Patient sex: M
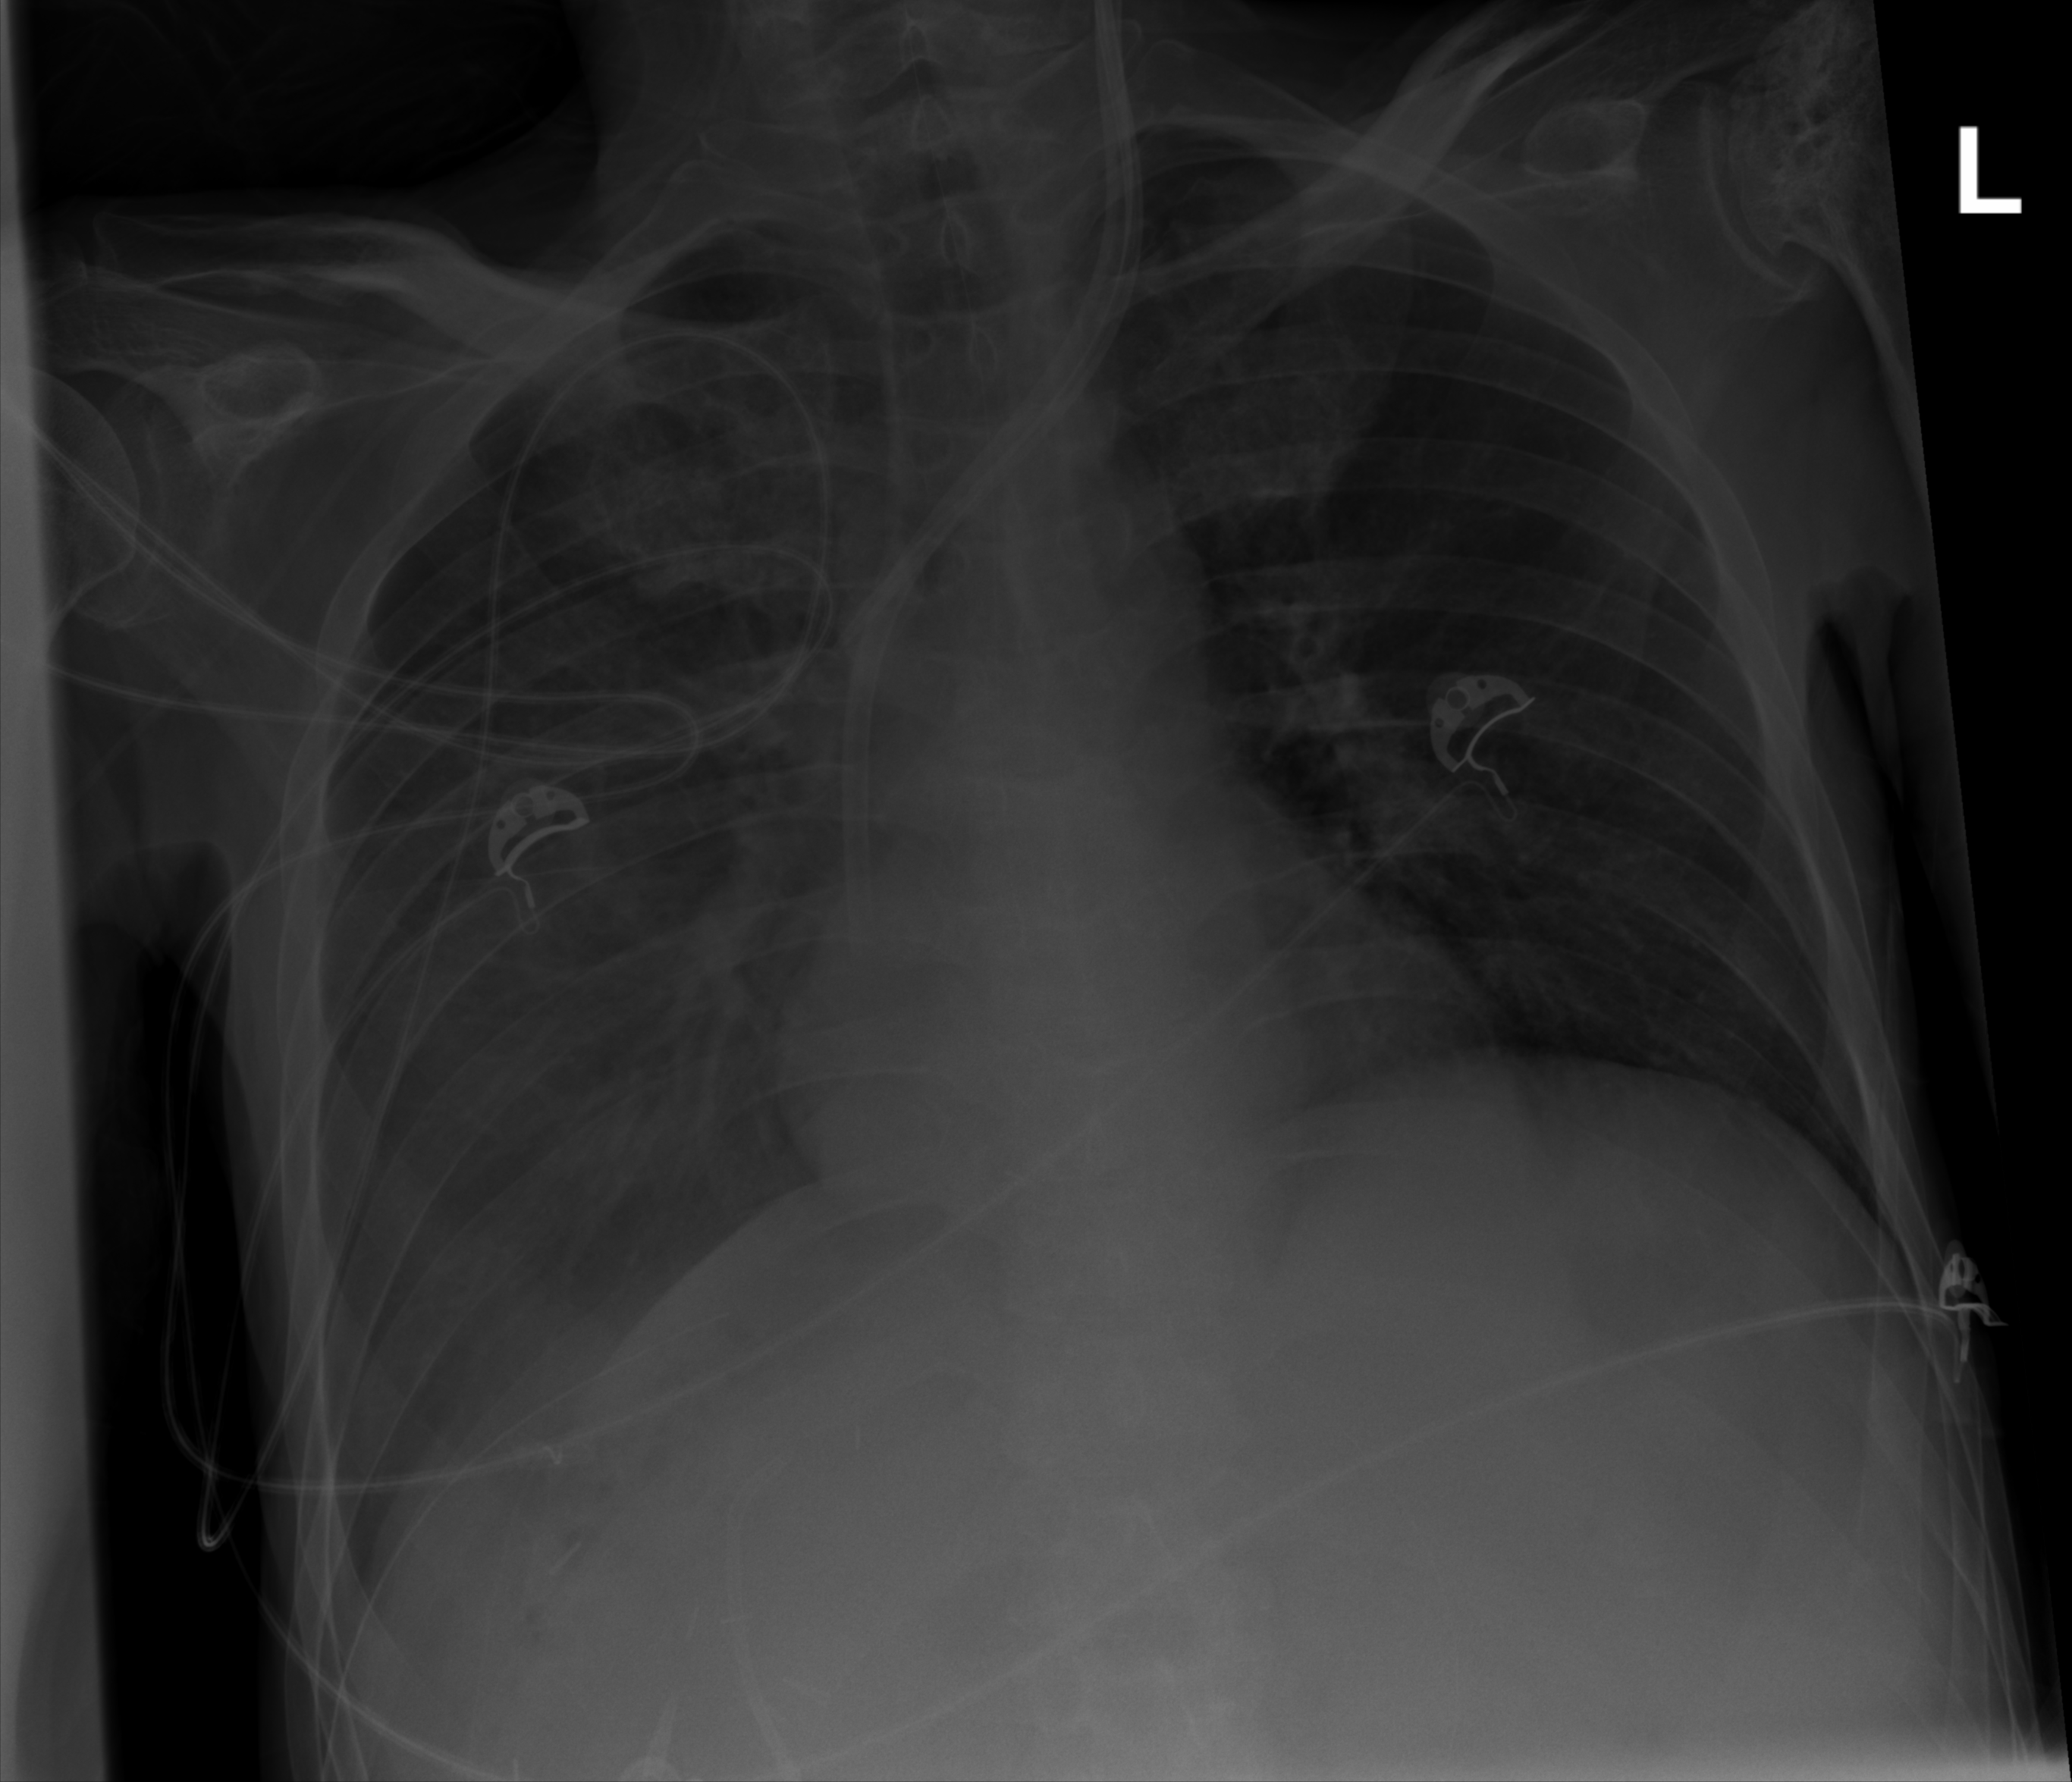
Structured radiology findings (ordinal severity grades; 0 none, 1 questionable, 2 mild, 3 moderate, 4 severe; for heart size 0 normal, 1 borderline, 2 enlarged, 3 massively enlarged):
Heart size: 0
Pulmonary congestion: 0
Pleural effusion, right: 3
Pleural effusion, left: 0
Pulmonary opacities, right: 0
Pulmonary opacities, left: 0
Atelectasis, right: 2
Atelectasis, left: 2